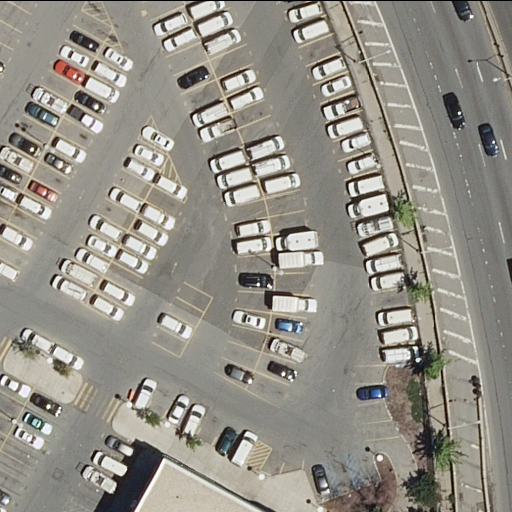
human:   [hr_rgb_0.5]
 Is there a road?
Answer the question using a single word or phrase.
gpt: yes

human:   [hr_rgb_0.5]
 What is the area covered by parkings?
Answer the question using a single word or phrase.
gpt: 350m2

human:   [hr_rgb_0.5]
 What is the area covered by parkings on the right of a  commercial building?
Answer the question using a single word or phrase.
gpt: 0m2

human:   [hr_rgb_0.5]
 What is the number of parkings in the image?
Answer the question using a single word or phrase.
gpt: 1

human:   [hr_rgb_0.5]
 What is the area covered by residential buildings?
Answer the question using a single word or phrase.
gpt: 5599m2

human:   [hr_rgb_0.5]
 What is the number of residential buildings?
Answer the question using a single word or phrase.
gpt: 1

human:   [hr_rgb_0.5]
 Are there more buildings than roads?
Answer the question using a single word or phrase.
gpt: no

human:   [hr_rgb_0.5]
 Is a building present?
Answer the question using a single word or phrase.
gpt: yes

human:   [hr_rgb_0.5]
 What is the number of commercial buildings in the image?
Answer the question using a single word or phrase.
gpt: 0

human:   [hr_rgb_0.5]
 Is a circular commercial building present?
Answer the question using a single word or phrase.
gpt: no

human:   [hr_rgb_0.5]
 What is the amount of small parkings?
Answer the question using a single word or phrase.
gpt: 0

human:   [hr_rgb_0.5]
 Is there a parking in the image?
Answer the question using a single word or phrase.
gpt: yes

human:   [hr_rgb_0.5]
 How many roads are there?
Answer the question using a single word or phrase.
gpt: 12

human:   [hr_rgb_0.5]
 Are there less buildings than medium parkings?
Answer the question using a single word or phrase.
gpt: no

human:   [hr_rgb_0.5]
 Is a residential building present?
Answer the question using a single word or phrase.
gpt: yes

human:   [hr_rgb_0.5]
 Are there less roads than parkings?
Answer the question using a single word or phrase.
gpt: no

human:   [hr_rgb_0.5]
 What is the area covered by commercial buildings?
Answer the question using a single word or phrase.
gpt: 0m2

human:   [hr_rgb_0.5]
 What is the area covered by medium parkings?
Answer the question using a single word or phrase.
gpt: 350m2

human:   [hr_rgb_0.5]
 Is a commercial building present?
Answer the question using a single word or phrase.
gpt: no

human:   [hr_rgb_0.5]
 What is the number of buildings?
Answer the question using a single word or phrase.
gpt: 1

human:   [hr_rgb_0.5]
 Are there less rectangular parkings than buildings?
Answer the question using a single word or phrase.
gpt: yes

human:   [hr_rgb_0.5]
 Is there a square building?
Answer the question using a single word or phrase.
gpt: no

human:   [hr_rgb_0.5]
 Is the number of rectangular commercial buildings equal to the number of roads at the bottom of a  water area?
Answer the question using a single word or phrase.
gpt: yes

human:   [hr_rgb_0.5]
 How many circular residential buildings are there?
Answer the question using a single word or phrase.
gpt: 0

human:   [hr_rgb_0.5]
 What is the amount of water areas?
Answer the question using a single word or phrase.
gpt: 0

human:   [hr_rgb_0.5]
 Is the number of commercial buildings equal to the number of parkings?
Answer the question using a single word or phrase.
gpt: no

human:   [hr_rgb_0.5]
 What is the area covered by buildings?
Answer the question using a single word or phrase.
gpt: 5599m2

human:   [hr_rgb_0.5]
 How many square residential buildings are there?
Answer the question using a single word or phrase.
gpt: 0

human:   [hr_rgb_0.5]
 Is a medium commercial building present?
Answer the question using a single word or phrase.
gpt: no

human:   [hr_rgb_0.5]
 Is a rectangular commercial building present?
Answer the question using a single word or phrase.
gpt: no

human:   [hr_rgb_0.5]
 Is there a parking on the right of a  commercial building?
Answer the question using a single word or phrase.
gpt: no

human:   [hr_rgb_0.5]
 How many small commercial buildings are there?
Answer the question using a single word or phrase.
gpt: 0

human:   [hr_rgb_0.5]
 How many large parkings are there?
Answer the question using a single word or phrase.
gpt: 0

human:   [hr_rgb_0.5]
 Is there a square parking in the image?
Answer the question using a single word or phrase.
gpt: no

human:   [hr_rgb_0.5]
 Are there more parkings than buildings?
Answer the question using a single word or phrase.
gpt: no

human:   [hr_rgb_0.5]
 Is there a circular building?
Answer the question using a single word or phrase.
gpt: no

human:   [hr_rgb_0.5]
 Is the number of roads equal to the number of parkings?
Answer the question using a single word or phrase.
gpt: no

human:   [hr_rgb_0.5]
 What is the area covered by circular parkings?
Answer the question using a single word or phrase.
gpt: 0m2

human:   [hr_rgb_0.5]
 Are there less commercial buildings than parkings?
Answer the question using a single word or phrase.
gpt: yes

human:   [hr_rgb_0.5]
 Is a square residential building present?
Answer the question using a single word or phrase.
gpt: no

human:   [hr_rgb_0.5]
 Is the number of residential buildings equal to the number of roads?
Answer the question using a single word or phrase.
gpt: no

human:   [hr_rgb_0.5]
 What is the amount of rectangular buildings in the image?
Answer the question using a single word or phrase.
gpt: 0

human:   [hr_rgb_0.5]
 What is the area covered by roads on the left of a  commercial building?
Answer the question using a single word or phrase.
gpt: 0m2

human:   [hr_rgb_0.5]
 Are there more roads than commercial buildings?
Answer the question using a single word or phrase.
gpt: yes

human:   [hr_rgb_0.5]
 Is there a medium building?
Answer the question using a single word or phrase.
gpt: no

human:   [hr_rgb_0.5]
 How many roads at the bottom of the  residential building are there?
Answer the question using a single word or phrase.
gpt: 0

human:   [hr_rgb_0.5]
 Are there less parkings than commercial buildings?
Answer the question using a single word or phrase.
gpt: no

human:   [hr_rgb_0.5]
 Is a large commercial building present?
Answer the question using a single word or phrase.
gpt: no

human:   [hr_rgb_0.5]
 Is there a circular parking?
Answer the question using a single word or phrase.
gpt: no

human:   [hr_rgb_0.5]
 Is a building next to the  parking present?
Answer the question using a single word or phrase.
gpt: yes

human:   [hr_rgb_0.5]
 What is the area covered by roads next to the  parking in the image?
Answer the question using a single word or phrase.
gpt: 0m2

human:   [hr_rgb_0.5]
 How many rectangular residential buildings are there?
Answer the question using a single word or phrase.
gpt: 0

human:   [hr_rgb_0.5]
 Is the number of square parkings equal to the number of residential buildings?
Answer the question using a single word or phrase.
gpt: no

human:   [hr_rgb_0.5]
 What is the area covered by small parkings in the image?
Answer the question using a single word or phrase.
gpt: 0m2

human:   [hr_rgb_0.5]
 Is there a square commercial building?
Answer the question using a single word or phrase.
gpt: no

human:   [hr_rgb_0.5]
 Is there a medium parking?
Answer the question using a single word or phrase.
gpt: yes

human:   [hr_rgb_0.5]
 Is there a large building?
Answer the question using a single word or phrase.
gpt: yes

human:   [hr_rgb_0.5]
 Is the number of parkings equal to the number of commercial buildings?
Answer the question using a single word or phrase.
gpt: no

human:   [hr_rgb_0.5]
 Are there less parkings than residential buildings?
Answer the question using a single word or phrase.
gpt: no

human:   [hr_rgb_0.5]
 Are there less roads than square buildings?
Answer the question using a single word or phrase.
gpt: no

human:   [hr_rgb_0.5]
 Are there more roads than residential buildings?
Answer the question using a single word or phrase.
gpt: yes

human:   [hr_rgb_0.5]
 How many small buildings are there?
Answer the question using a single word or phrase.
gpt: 0

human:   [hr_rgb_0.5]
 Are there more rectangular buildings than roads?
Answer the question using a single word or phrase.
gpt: no

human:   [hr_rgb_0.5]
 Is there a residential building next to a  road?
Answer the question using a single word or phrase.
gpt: yes